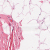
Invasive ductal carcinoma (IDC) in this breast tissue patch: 0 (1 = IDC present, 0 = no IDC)